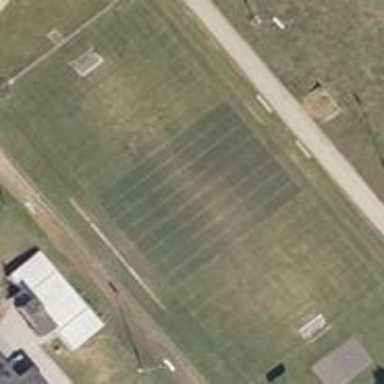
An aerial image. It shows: American football pitch.